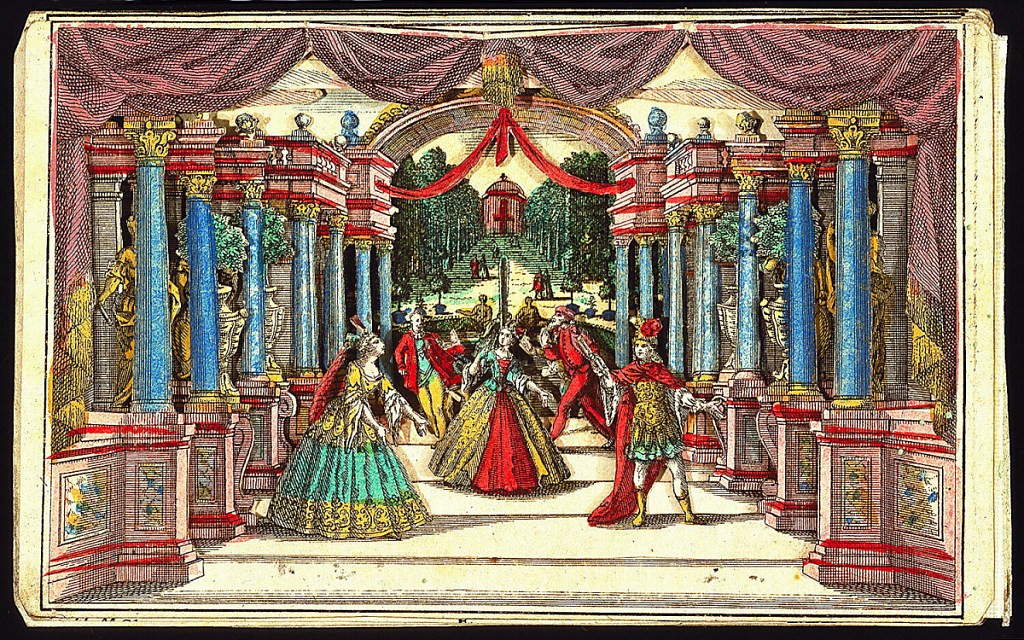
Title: Opera (Peep-show)
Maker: Martin Engelbrecht, German, 1684–1756
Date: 1730–50
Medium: Engraving, brush and watercolor on paper
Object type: Print
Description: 1937-38-9-a: Six figures in histrionic poses in a setting of ar...;     1937-38-9-b: Six figures in histrionic poses in a setting of ar...;     1937-38-9-c: Six figures in histrionic poses in a setting of ar...;     1937-38-9-d: Six figures in histrionic poses in a setting of ar...;     1937-38-9-e: Six figures in histrionic poses in a setting of ar...;     1937-38-9-f: Six figures in histrionic poses in a setting of ar...;     1937-38-9-g: Six figures in histrionic poses in a setting of ar...;     1937-38-9-h: Six figures in histrionic poses in a setting of ar...